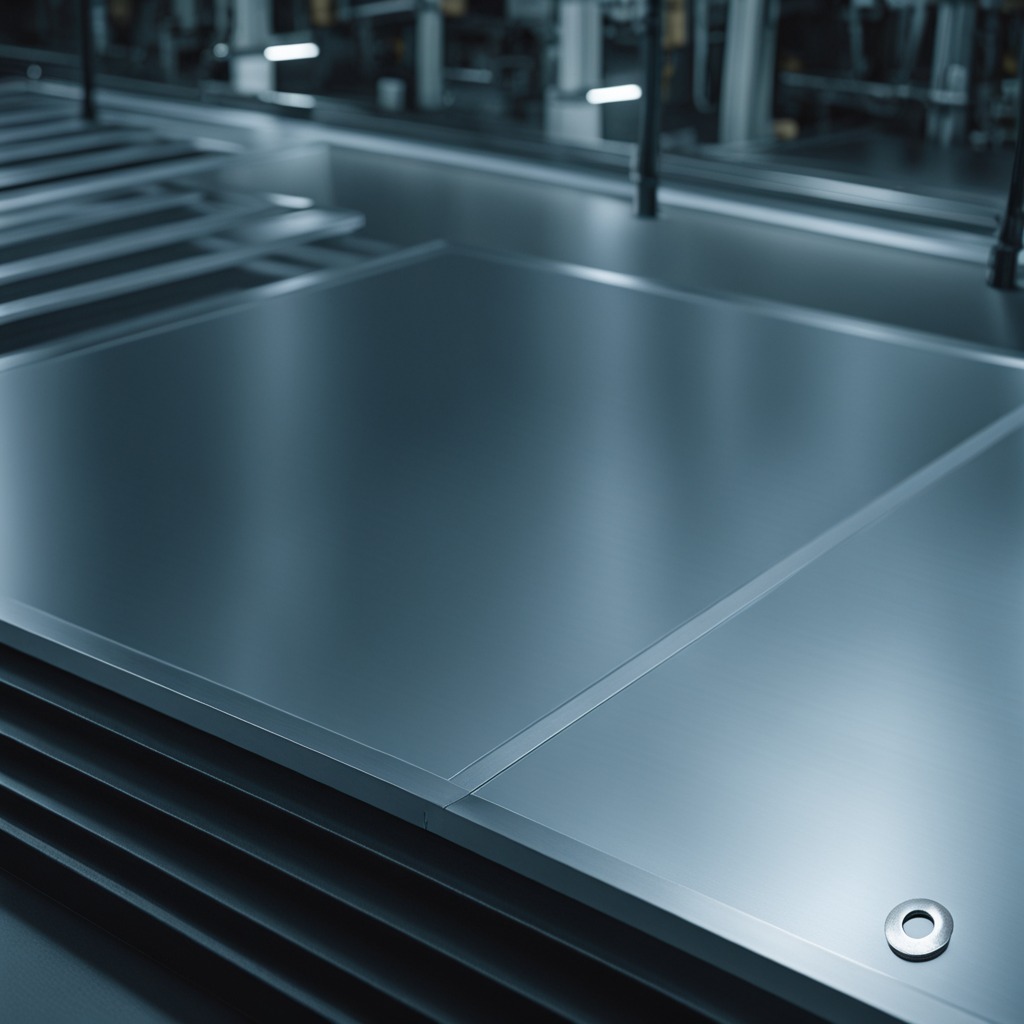
A flat metal washer is lying on the metal table in a machine shop under fluorescent lights.